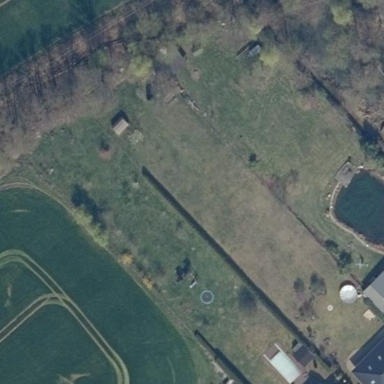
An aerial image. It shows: Garden that is leisure land.